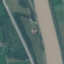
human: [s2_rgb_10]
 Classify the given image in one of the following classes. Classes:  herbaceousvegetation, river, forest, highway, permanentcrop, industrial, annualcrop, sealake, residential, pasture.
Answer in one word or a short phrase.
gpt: River